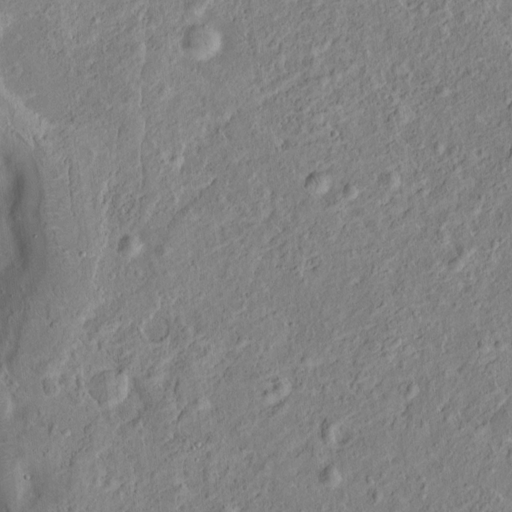
Objects detected: cone, cone